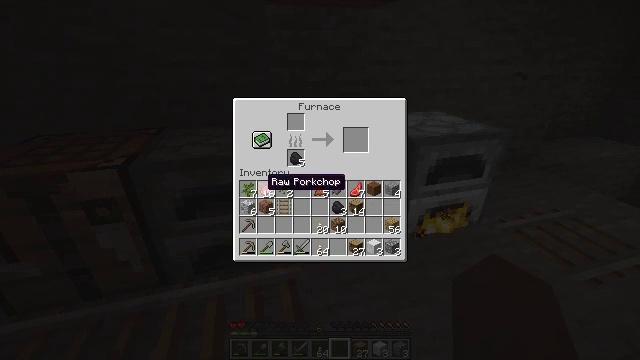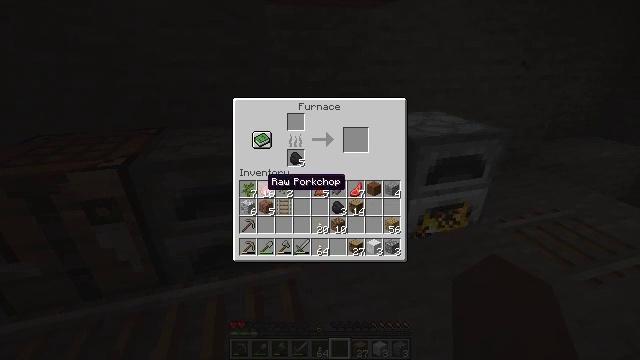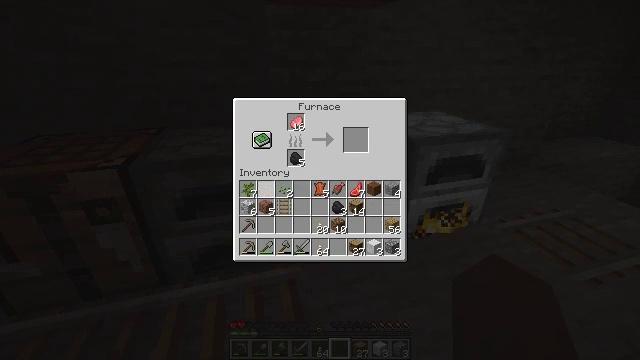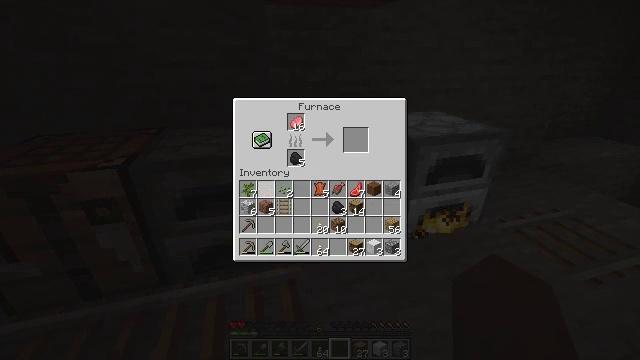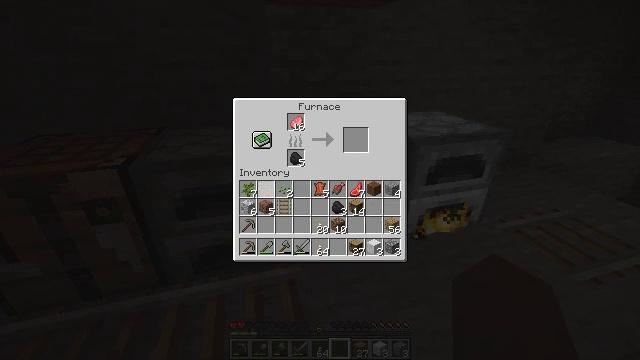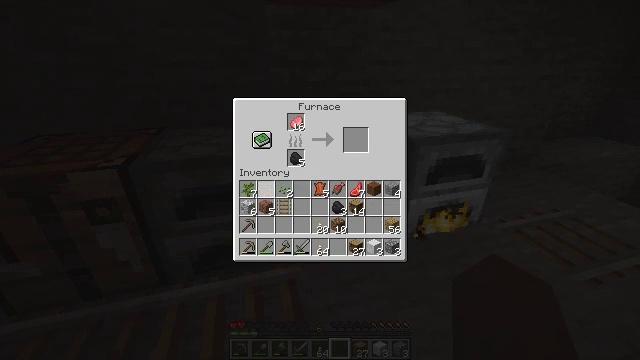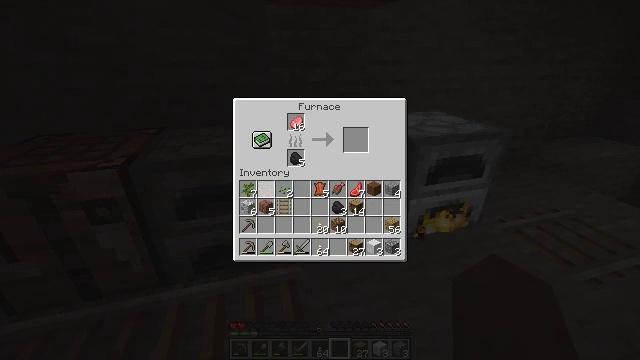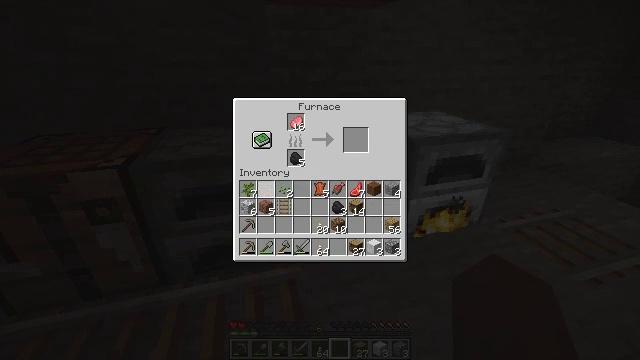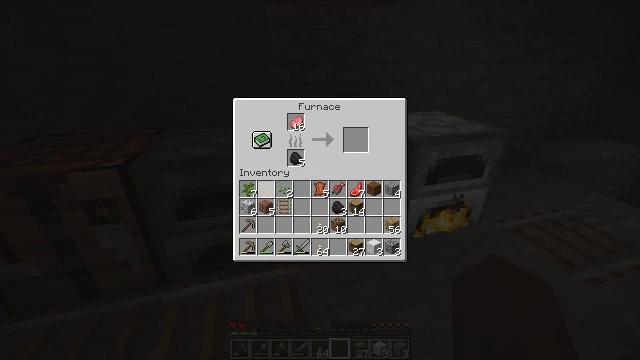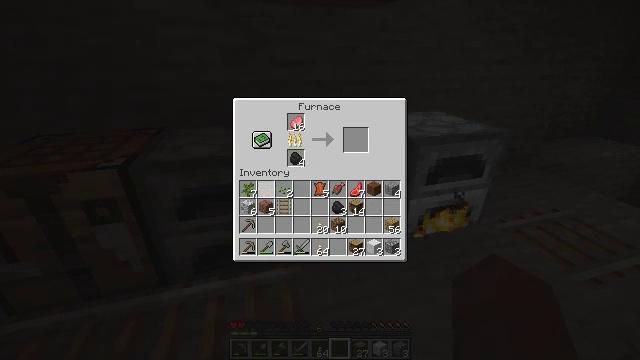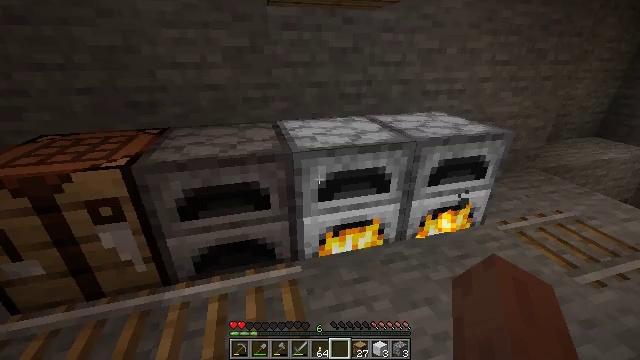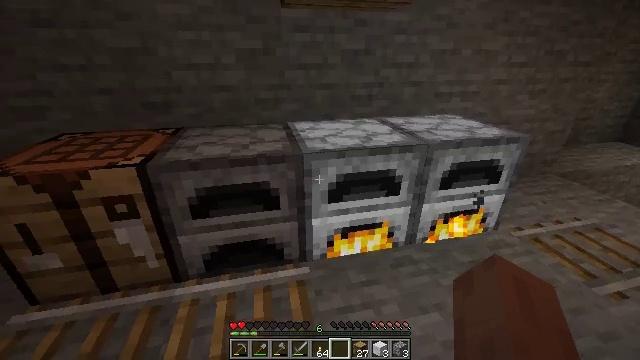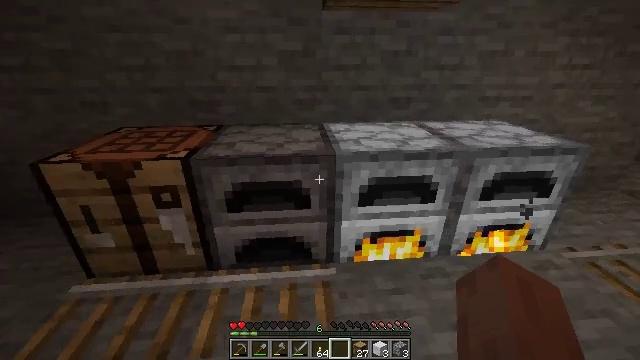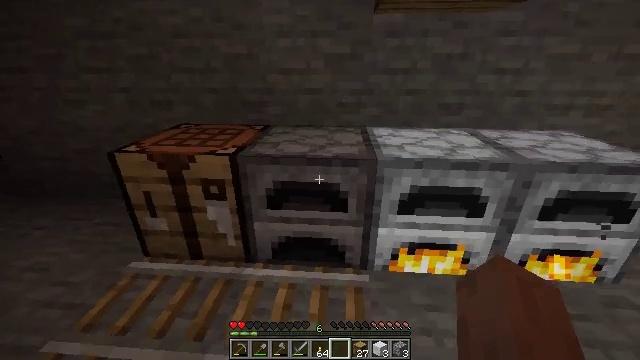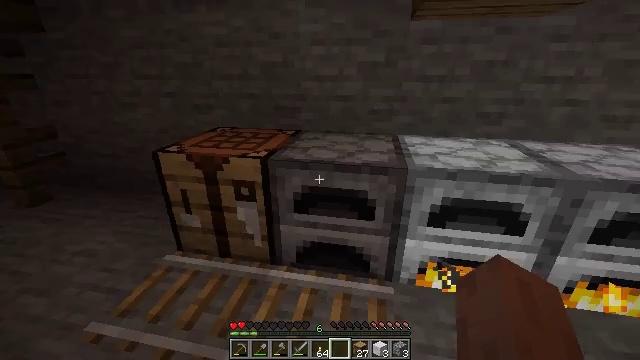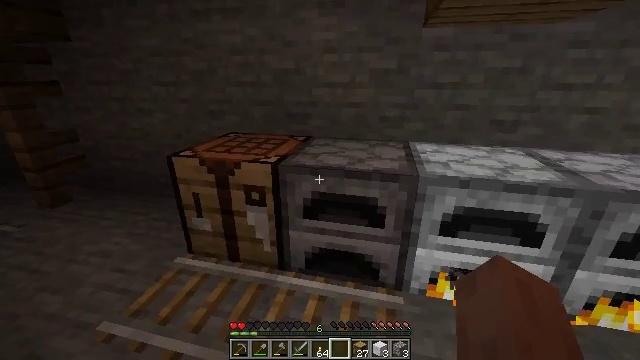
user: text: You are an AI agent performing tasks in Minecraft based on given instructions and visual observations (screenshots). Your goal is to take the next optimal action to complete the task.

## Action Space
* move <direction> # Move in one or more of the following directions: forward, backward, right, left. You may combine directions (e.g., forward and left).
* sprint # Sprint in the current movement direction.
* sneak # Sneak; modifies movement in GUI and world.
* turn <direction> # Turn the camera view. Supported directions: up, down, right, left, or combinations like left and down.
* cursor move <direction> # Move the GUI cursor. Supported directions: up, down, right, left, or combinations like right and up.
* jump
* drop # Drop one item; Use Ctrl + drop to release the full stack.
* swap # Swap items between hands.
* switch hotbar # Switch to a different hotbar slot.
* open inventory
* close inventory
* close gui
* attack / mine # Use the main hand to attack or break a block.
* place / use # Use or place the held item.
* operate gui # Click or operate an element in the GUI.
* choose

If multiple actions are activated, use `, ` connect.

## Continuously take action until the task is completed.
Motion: motion action
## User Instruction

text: Open the crafting table to make a leather helmet.
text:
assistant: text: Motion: sneak
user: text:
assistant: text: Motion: sneak, choose
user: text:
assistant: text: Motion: sneak, choose
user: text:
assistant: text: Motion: sneak, choose
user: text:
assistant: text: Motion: sneak
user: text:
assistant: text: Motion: sneak
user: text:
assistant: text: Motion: sneak
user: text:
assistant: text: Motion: no_op
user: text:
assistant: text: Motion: no_op
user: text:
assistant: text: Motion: no_op
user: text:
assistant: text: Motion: turn left, close gui
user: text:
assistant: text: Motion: turn left
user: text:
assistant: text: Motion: turn left
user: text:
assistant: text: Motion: turn left and up
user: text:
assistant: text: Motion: turn left and up
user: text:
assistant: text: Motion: use / place
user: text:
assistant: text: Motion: use / place
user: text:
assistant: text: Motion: use / place
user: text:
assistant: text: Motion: use / place
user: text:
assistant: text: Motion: no_op
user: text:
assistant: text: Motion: open gui
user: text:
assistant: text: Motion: no_op
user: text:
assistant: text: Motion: cursor move right
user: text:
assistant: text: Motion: cursor move right
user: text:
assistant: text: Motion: sneak, cursor move right
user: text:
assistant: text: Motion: sneak, cursor move right
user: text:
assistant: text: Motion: sneak
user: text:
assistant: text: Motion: sneak
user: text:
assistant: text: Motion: sneak
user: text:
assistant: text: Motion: sneak